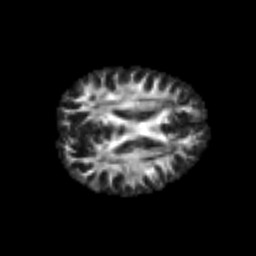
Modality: FA
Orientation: axial
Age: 25
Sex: male
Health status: healthy